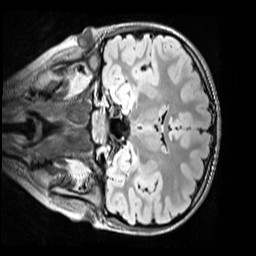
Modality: FLAIR
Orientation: coronal
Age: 10
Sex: female
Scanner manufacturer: siemens
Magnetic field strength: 3 T
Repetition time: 5 s
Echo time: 0.388 s